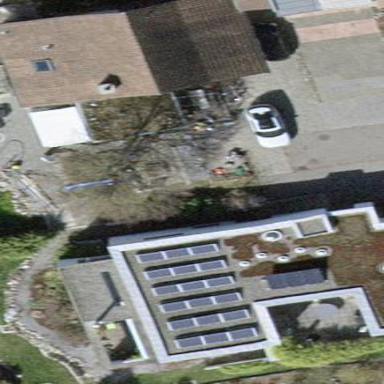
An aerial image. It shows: Flat-roofed house.